Chest X-ray:
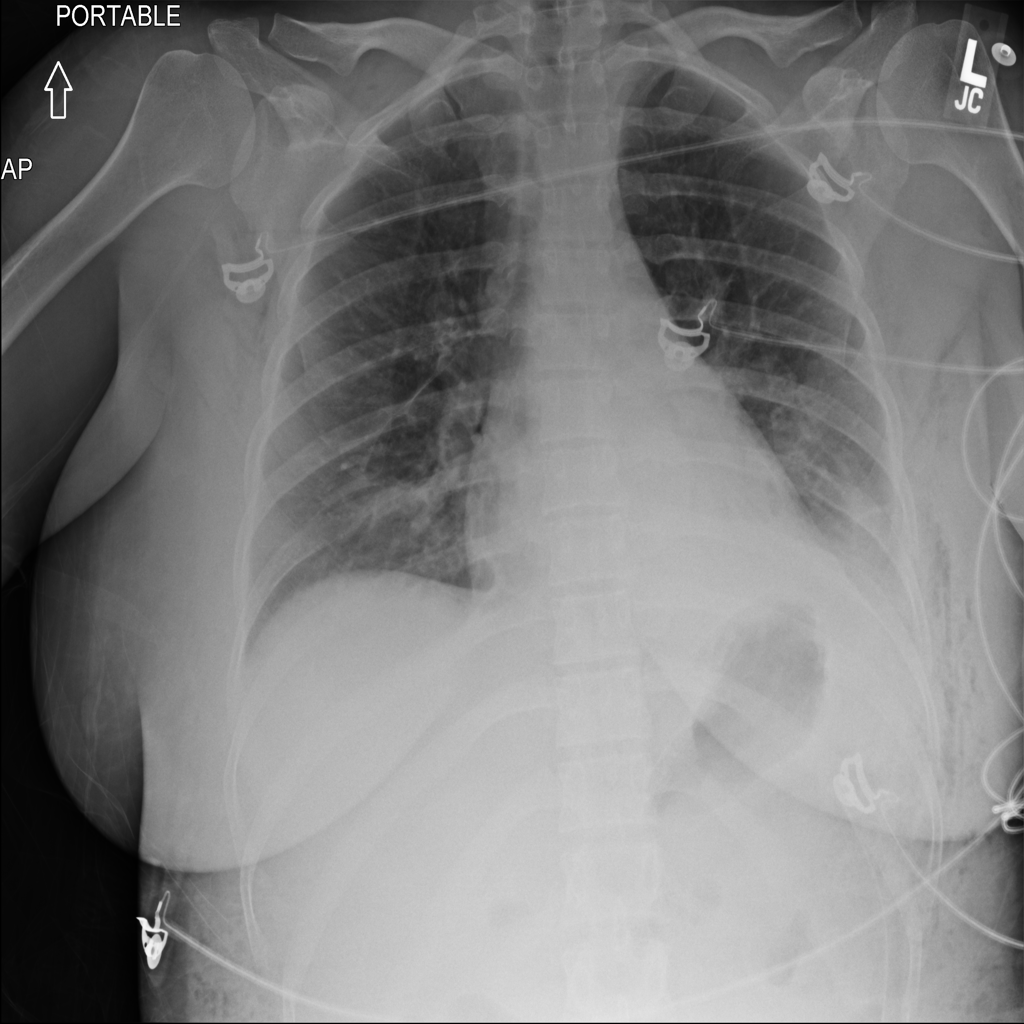
Findings: Consolidation, Effusion, Cardiomegaly
No abnormal finding: no